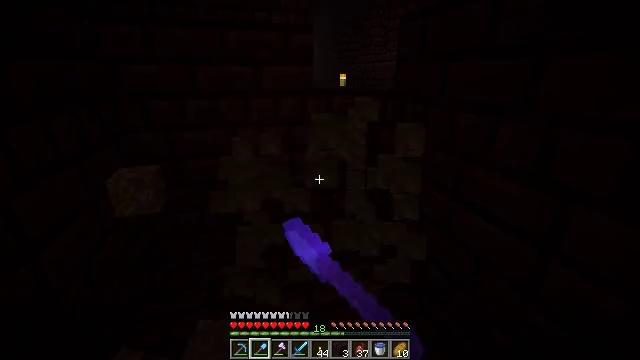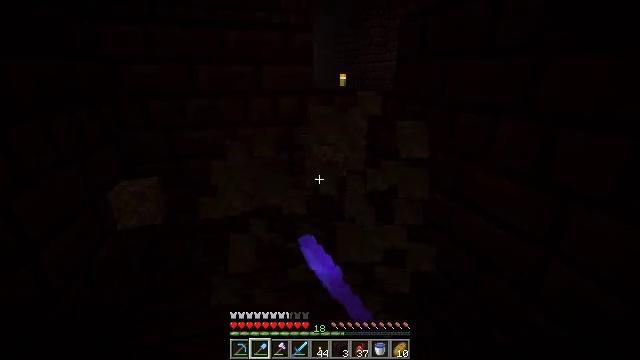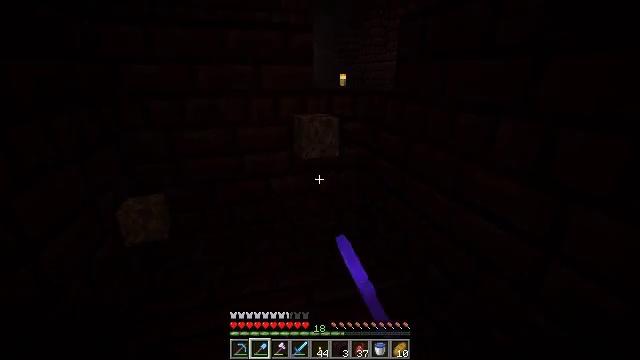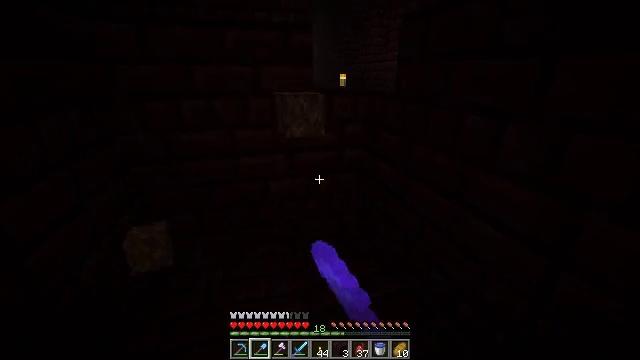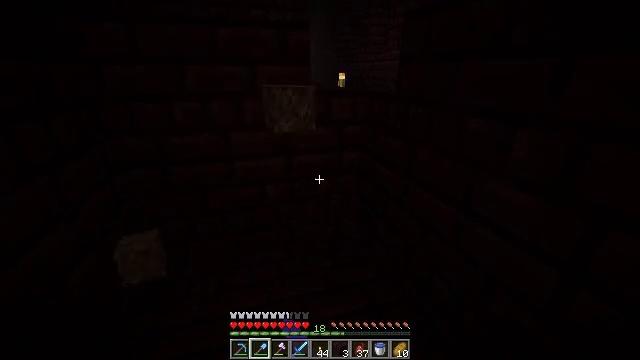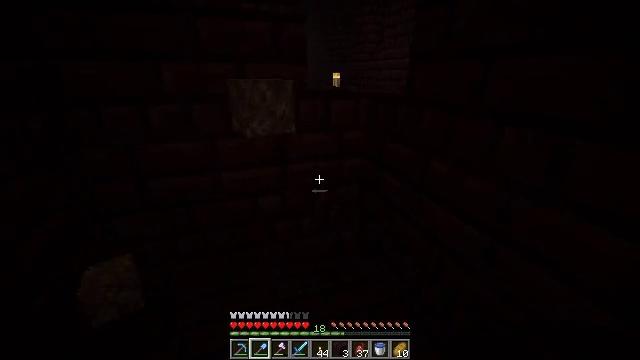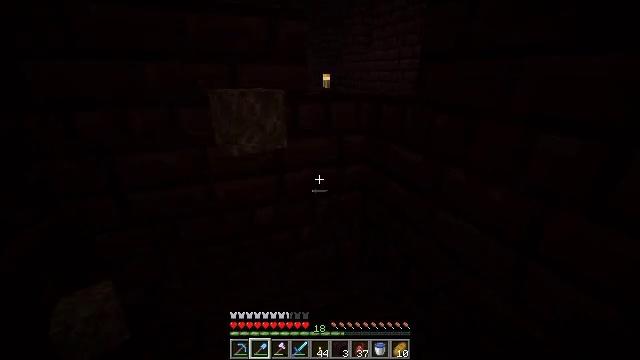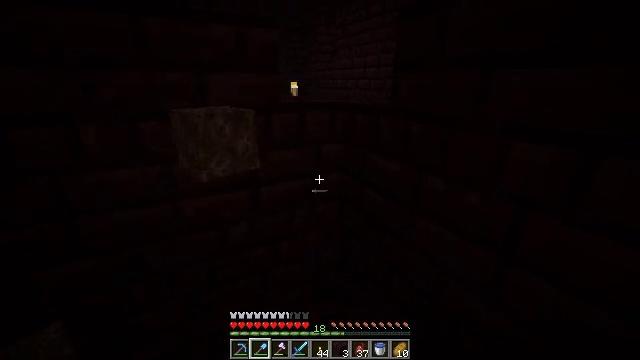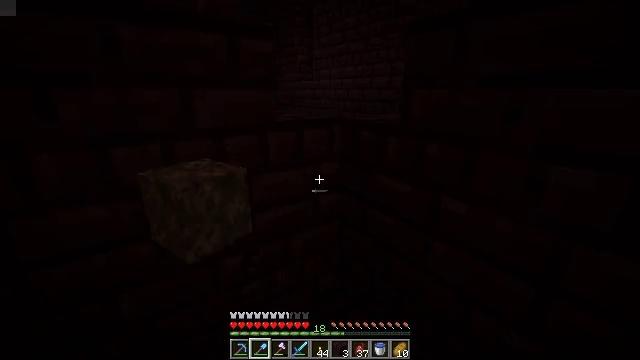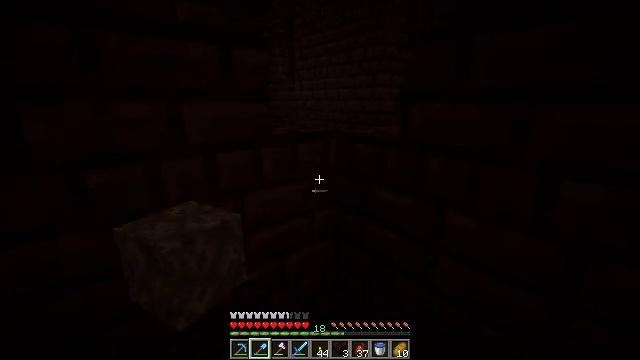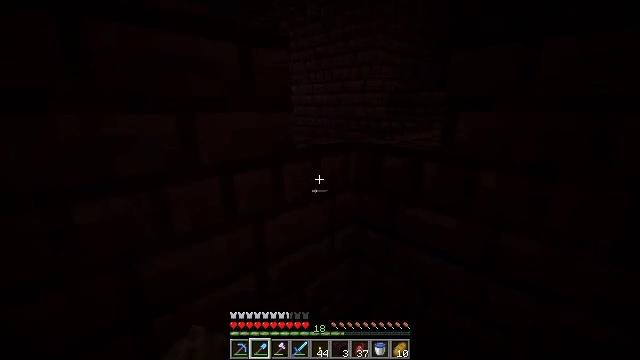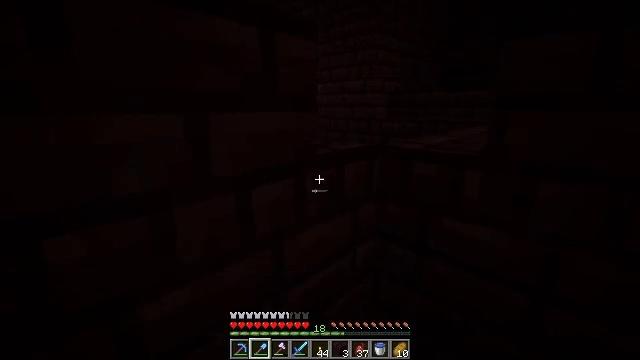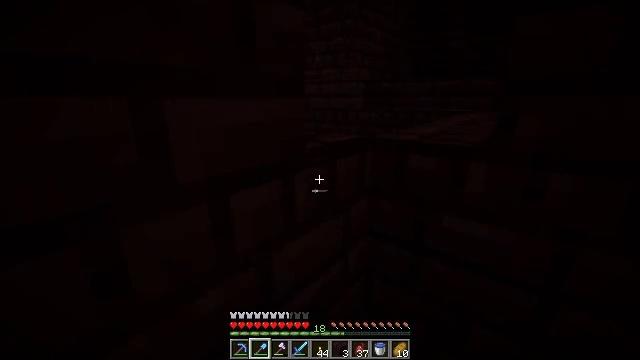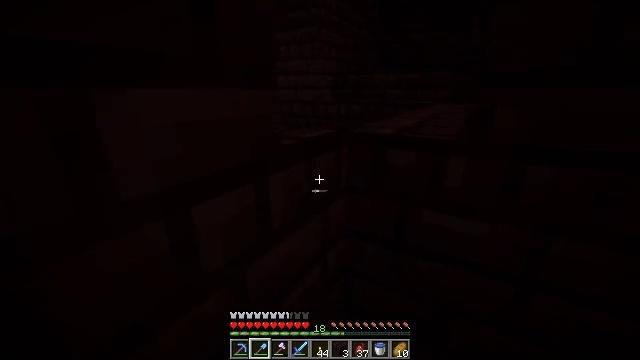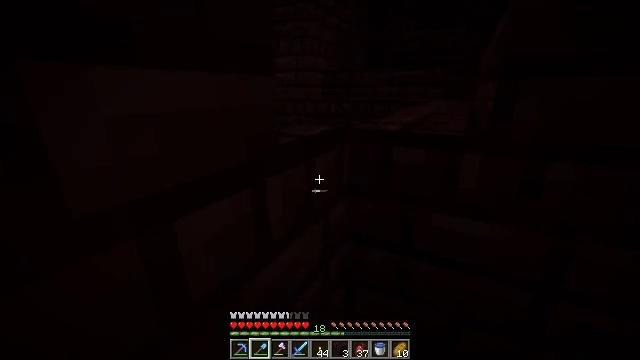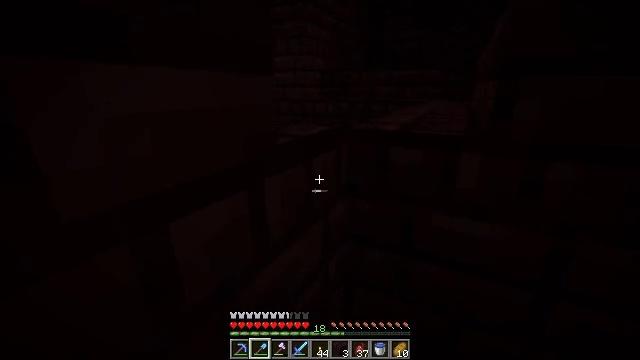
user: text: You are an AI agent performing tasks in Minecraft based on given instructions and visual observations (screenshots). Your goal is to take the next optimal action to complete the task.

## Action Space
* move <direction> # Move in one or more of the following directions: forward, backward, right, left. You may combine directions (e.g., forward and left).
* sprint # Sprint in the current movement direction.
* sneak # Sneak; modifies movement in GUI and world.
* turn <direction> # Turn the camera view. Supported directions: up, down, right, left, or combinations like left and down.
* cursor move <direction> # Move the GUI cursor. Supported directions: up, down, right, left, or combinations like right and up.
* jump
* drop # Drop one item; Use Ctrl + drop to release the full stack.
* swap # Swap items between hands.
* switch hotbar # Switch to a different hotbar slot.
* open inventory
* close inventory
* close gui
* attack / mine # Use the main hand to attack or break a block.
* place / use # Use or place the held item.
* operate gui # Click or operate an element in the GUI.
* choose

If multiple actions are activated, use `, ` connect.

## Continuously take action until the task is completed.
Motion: motion action
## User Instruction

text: Destroy the nether brick stairs to clear a path.
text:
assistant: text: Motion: attack / mine
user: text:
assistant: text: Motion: attack / mine
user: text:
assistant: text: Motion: move forward, attack / mine
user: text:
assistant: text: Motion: move forward, attack / mine
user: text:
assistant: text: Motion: move forward and move left, turn right
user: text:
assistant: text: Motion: move forward and move left, turn right
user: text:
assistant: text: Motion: move forward and move left, turn right and up
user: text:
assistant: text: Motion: move forward and move left, turn right and up
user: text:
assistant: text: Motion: move forward and move left, turn right and up
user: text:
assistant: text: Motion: move forward and move left, turn right and up
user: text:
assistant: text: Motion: move forward, turn right
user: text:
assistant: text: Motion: move forward, turn right and down
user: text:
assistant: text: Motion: turn right and down
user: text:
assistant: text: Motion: turn right
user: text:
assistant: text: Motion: no_op
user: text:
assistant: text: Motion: switch to hotbar 1
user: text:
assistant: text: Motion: turn left, switch to hotbar 1
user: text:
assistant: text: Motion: turn left and up, switch to hotbar 1
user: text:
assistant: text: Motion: turn left and up
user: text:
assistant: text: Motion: turn left and up
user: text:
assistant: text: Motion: turn left, attack / mine
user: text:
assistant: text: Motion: turn left, attack / mine
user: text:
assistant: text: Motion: turn left, attack / mine
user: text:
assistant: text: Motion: turn left and up, attack / mine
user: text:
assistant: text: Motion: turn left and up, attack / mine
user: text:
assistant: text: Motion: turn left and up, attack / mine
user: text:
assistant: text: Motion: attack / mine
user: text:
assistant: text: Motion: attack / mine
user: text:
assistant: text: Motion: attack / mine
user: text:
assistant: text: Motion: attack / mine